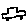
Label: car